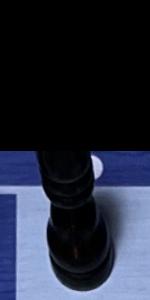
Label: Bishop_Black